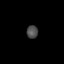
Tissue: lung
Cell type: Fibroblasts
Senescence score: 0.5724
Nuclear area (px): 145
Mean DAPI intensity: 75.772